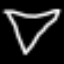
Label: diamond